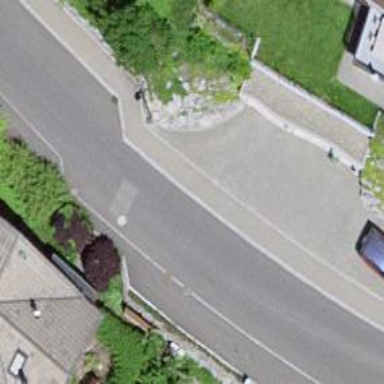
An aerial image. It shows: Sidewalk.